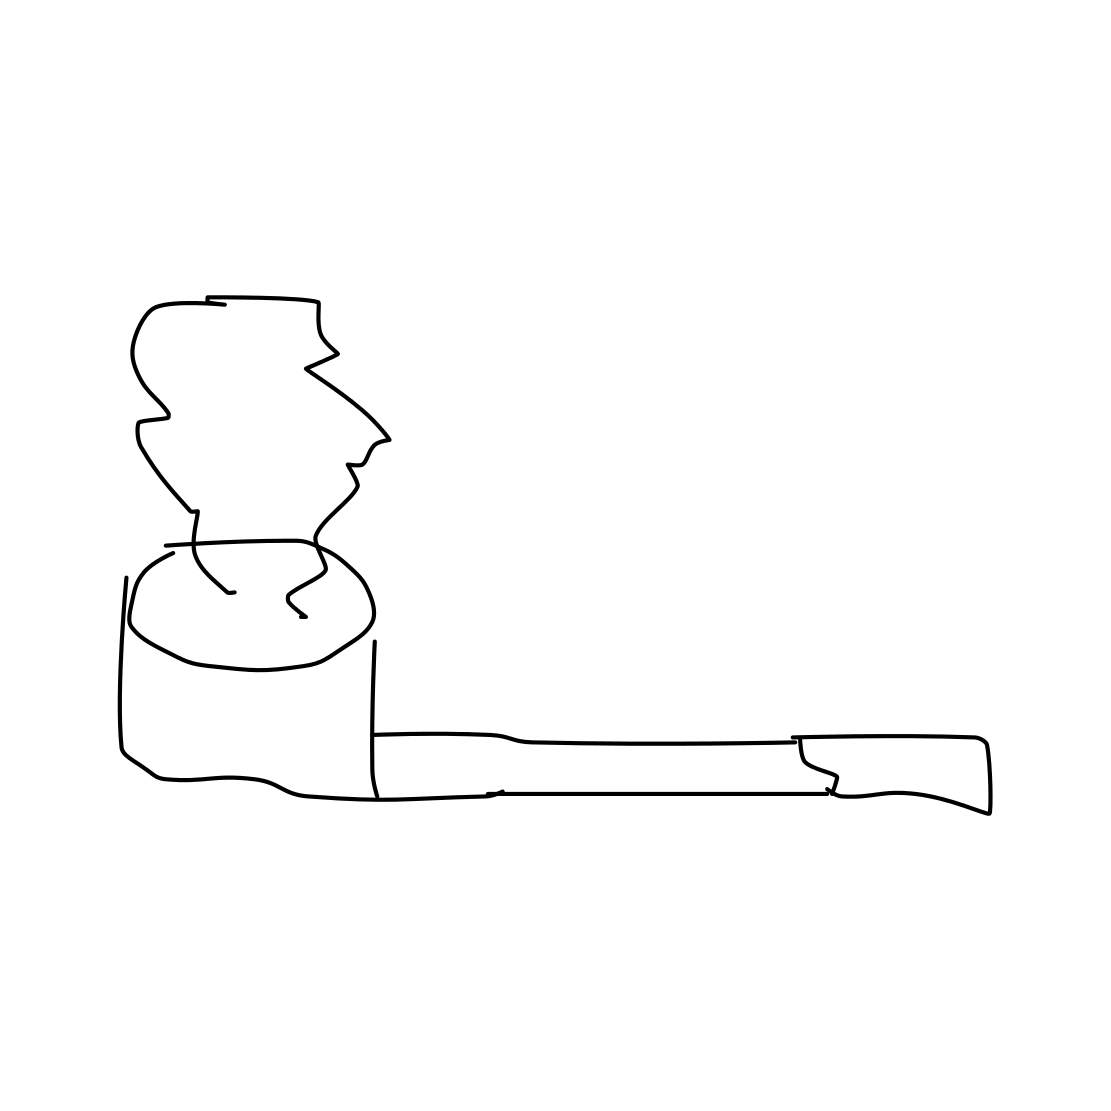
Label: pipe (for smoking)